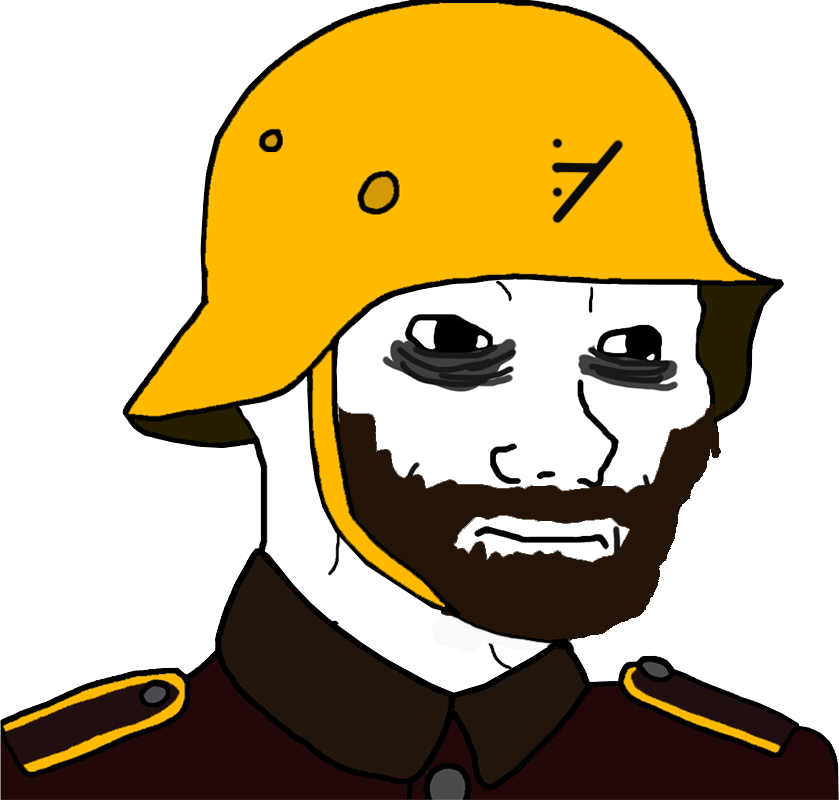
Label: 5_Doomer